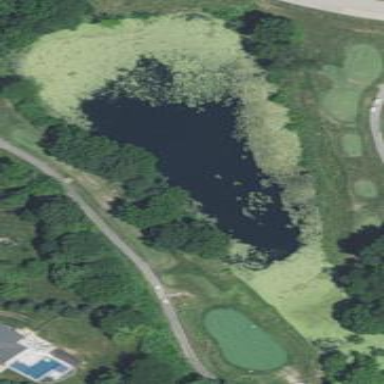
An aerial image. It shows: Scenic view of water hazard on golf course. The natural water feature adds beauty to the landscape.